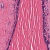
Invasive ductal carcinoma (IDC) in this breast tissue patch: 0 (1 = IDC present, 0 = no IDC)